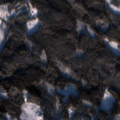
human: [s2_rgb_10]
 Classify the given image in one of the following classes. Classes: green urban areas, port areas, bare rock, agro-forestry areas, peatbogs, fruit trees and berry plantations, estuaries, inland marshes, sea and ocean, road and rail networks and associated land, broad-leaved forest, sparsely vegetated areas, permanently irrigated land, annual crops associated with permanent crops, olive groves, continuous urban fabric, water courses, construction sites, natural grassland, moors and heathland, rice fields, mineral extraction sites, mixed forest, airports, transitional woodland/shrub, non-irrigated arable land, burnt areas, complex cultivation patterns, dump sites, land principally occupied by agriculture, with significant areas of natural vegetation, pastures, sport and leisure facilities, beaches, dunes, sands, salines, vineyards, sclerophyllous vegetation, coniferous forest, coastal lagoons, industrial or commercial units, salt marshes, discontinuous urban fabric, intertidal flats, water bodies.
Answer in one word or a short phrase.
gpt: coniferous forest, mixed forest, transitional woodland/shrub